Question: I'm having no luck pushing my application files to my digital ocean server. I can successfully push master to the server but it goes into the wrong folder. All files are in 'var/www' folder but it should be 'var/www/html' I don't know what to change to make sure the files get committed to 'html'.
Here's what I have in terminal:

and local terminal I have:
'''
git remote add final ssh://jmccommas@104.131.73.151/var/www/repos/meanproject.git
git push final master
'''
What am I doing wrong that files are not going to the '/var/www/html' directory?
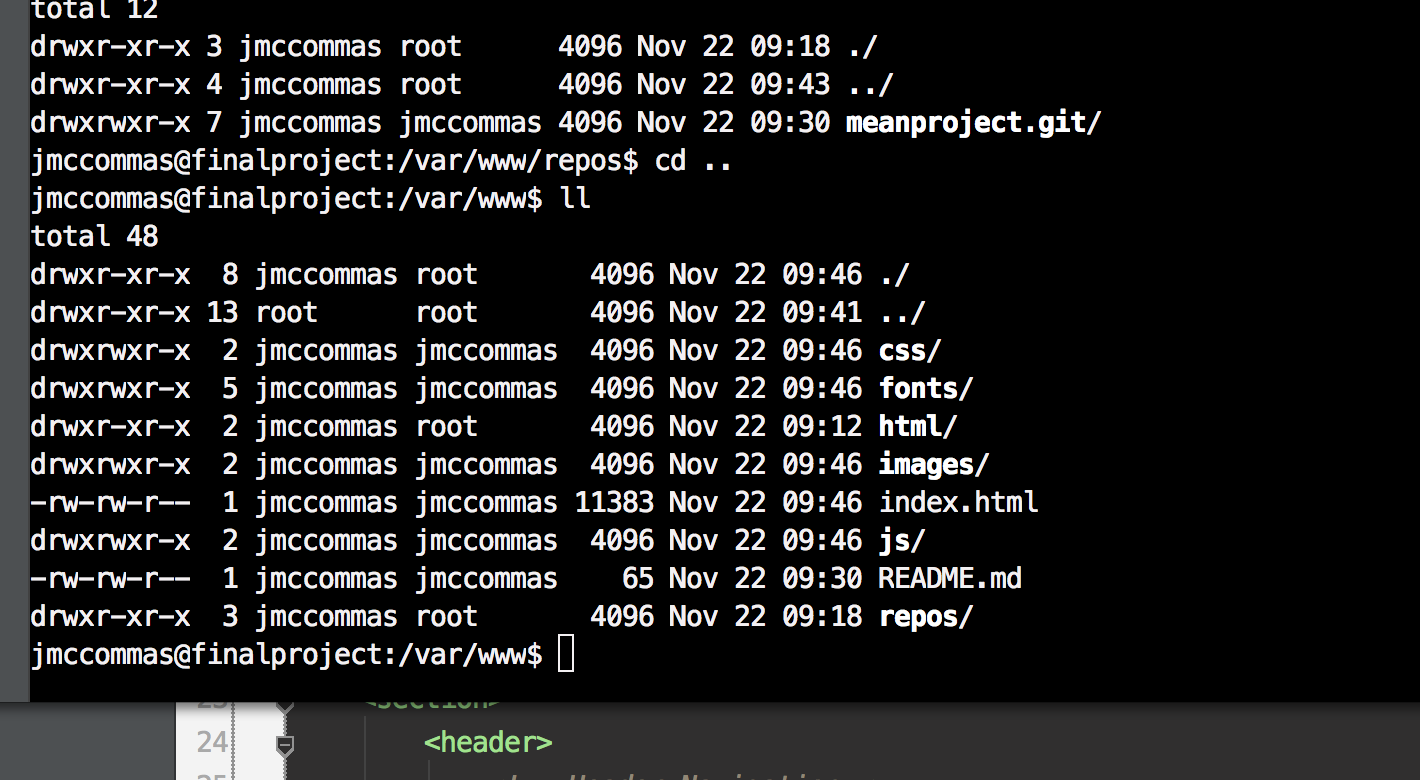
Answer: I found it was the post-receive file that had wrong path. It should be:
'''
#!/bin/sh GIT_WORK_TREE=/var/www/html git checkout -f
'''
not
'''
#!/bin/sh GIT_WORK_TREE=/var/www git checkout -f
'''
Dumb mistake is all!!